Question: I've built a fairly simple game (based on Sudoku, but with some animations) in Unity. When I load the game onto a device (iOS or Android, but I've only included screenshot from Xcode here), the game shows the Unity splash screen, then a black screen for perhaps 5 seconds, then shows the opening game animations.
The period with the black screen is long enough that lots of people think the game has crashed. Does anyone know what is causing this and how to make the game load faster??
I've attached a screenshot from Xcode below. The point in the debug logs where the text switches from highlighted to unhighlighted is where the black screen appears. No lines are printed to the log during this time.

I can see there's a big spike in CPU usage right at the start, and the only thing that I can see that might cause this is the Unity Preload. Is this right? Does it mean that there's nothing I can do to speed this up?
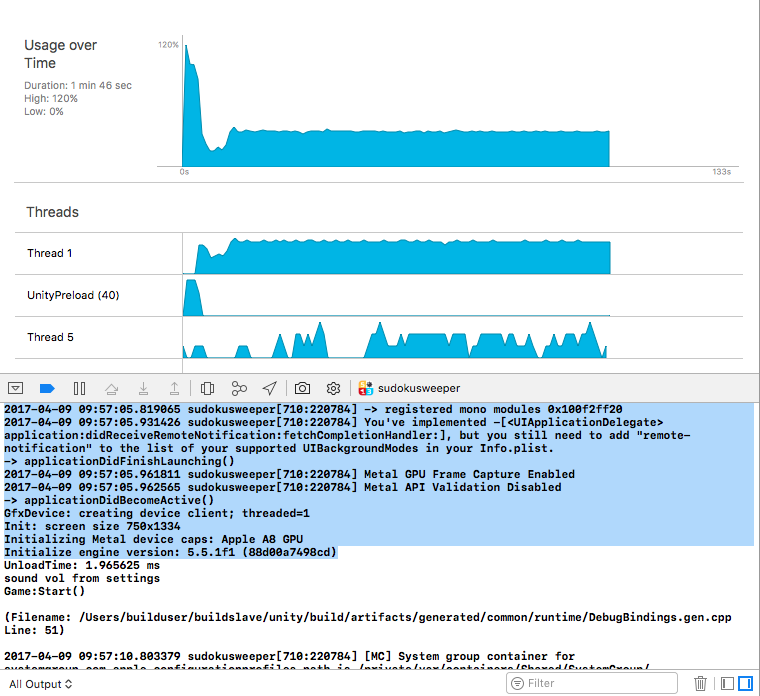
Answer: Ok, turns out that the problem was all the audio assets were set to load straight away, and as they were big, that slowed everything down. We changed the load type from "decompress on load" to "compressed in memory" and everything loaded super fast. Reducing the number of prefabs in the first scene also helped.
<URL>